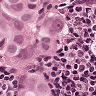
Metastatic tissue present: yes